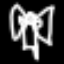
Label: angel